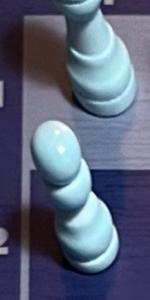
Label: Pawn_White